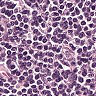
Metastatic tissue present: no